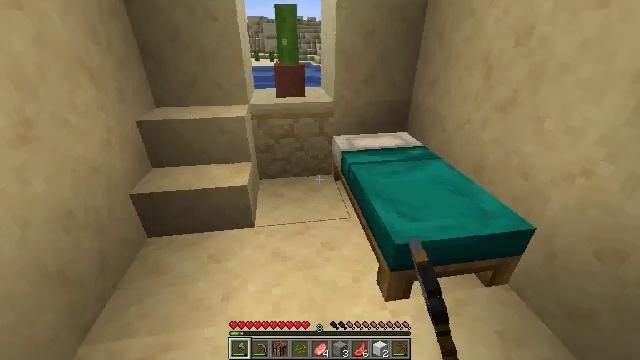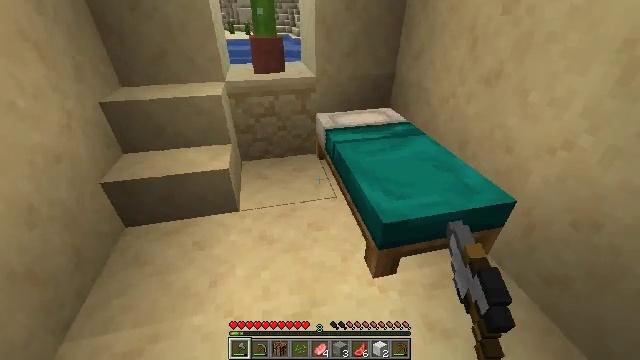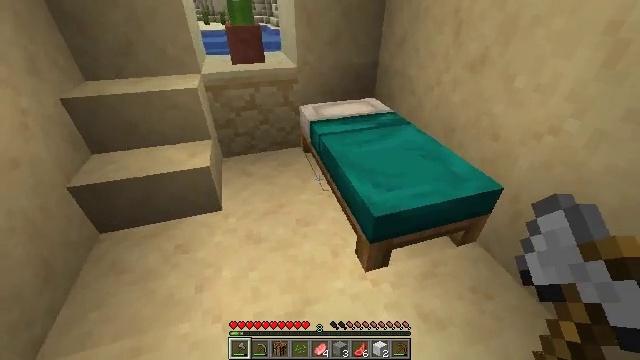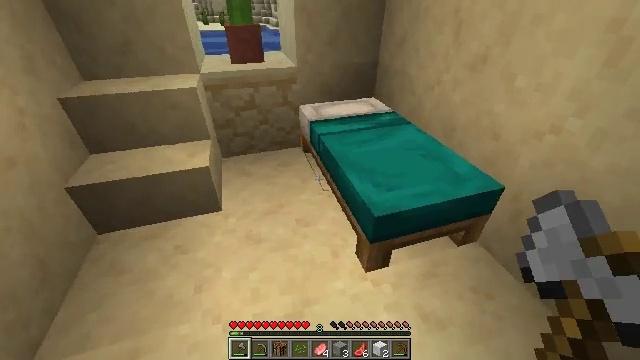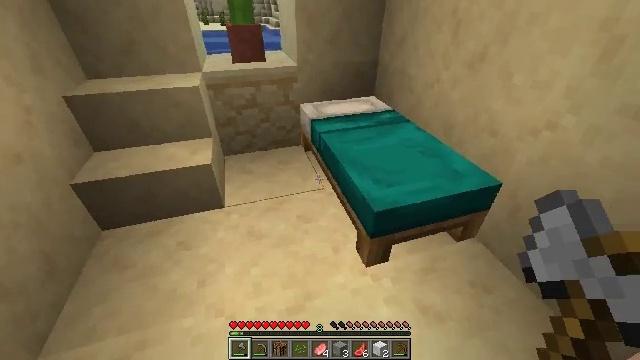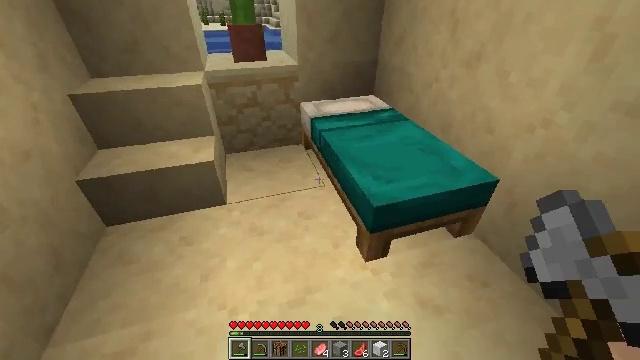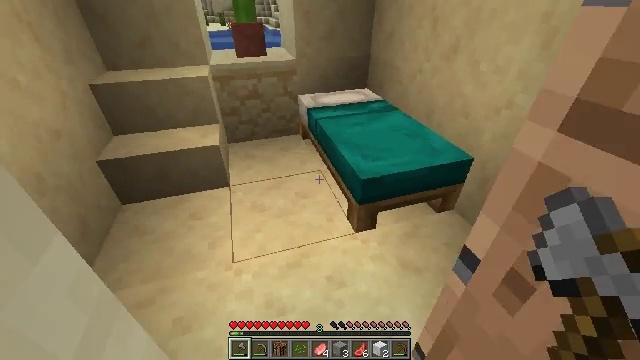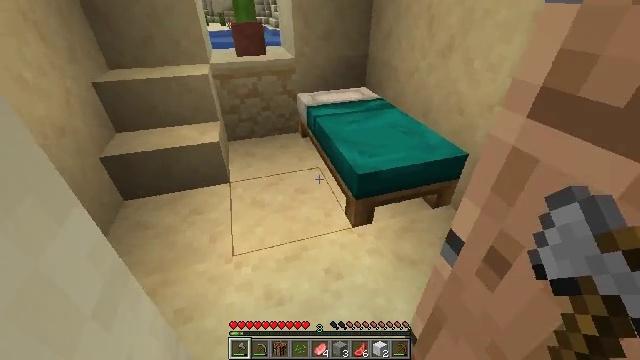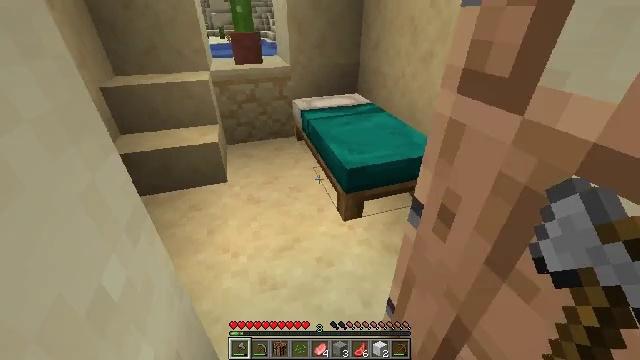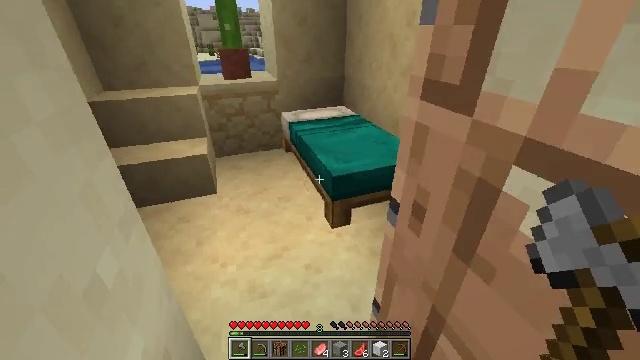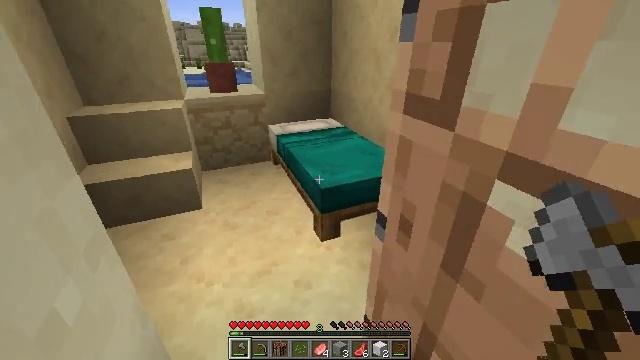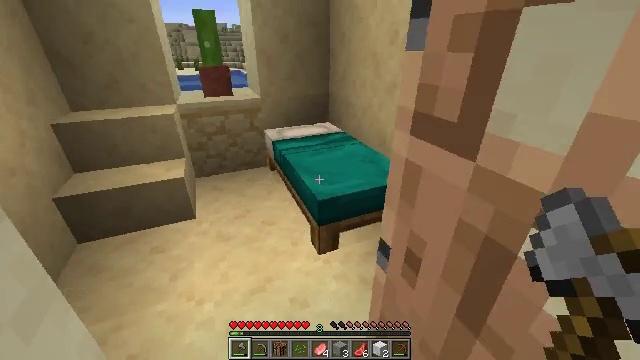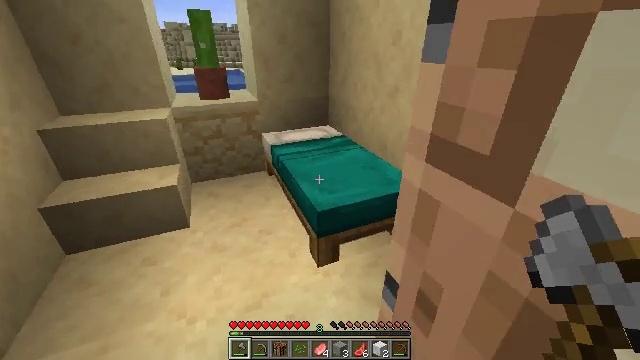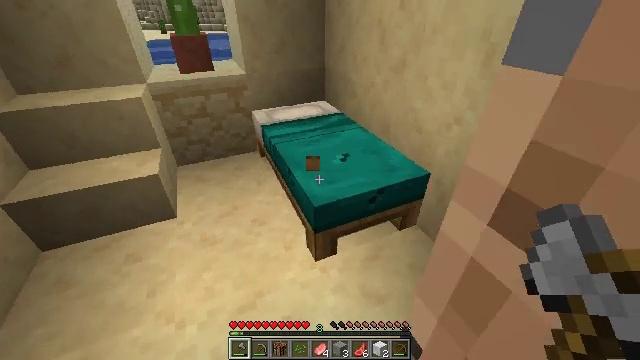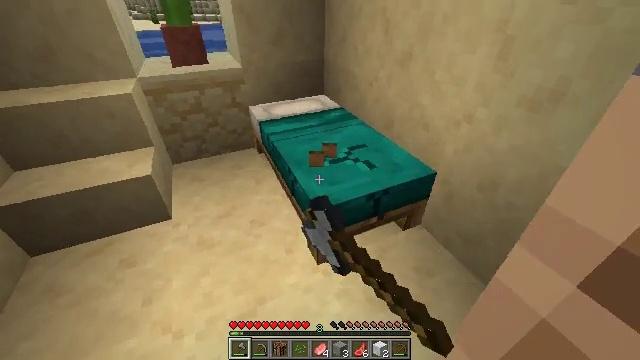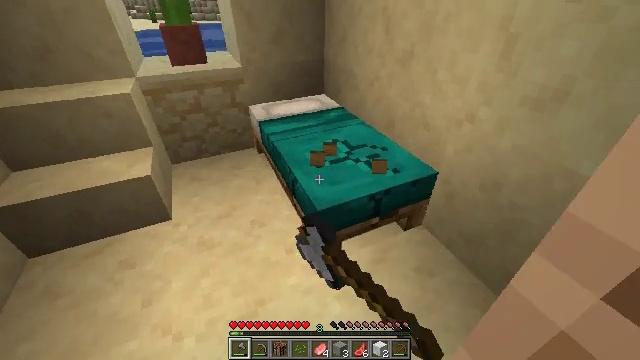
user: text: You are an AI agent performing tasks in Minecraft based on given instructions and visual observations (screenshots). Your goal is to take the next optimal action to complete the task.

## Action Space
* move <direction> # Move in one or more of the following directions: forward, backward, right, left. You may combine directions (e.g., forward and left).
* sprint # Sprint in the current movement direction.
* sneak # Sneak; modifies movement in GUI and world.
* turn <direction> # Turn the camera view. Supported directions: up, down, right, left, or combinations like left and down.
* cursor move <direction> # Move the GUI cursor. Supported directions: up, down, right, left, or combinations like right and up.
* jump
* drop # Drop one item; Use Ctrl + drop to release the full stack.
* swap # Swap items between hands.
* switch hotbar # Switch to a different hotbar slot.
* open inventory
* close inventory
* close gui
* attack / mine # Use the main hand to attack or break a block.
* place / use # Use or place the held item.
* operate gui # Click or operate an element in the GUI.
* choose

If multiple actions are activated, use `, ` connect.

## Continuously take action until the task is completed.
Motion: motion action
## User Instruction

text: Recycle the cyan bed from the house.
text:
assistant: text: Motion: turn right and down
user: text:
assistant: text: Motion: turn right and down
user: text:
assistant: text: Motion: no_op
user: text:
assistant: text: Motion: move back
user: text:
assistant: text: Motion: move back
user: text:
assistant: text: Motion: move back
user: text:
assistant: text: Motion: move back and move left
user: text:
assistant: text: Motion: move back and move left, turn up
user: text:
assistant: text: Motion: turn right and up
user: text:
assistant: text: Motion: move forward, turn right and up
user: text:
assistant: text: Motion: move forward
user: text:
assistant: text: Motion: move forward
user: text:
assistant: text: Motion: move forward, turn right and down, attack / mine
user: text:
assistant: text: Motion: turn down, attack / mine
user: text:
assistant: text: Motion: attack / mine
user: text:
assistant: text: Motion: attack / mine
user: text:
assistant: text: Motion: attack / mine
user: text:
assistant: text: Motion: attack / mine
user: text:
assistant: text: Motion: attack / mine
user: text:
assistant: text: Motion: move forward, attack / mine
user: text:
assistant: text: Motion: move forward, attack / mine
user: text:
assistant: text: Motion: move forward, attack / mine
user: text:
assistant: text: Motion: attack / mine